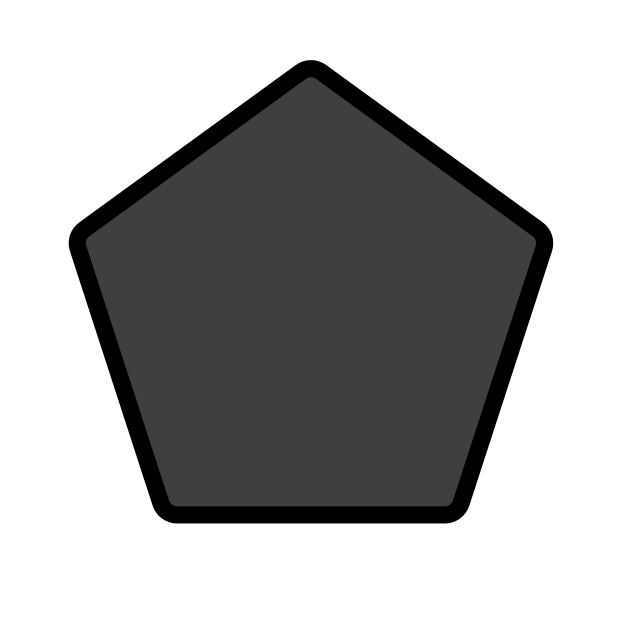
black pentagon